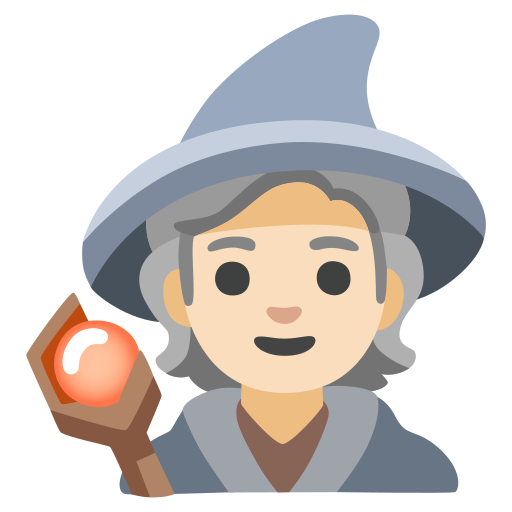
Emoji: 🧙🏻